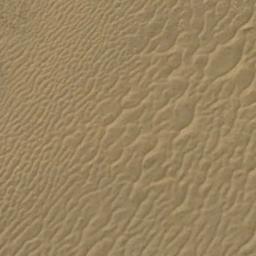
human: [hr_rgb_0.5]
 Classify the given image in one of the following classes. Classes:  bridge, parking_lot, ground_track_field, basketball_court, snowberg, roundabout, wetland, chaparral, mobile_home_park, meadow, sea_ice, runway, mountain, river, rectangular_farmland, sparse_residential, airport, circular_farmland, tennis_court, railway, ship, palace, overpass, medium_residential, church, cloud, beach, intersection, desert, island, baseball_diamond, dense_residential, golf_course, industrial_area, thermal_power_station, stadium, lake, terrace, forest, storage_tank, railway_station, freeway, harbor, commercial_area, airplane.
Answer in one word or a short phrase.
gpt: desert